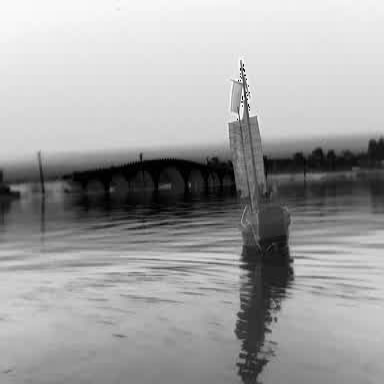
There is a sailboat in the infrared image.